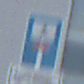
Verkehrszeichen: SackgasseFussgaengerDurchlaessig
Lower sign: HinweisGeaenderteVorfahrtVerkehrsfuehrungVerkehrsregelung3
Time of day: MorningAfternoon
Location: Outdoor (Urban)
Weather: Clear
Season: NotSpecified
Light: Natural